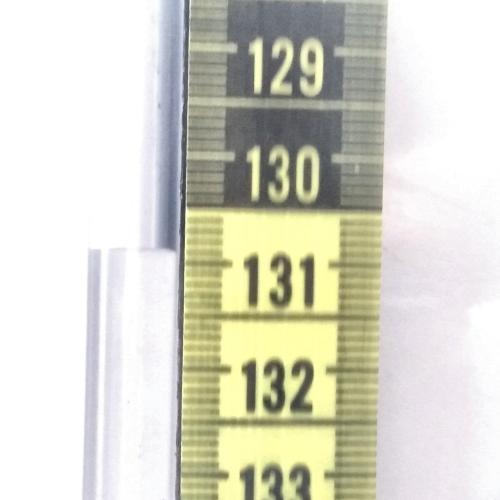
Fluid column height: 130.9 cm